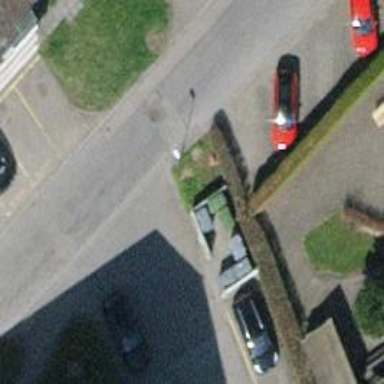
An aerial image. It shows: Hedge barrier.